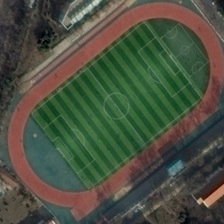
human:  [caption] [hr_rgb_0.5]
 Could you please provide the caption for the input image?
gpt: there are some houses on the side of the playground .

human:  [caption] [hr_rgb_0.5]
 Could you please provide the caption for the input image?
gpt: some trees are planted around the playground .

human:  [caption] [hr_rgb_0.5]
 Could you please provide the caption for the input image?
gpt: some trees are planted around the playground .

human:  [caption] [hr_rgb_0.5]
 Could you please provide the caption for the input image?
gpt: there are some houses on the side of the playground .

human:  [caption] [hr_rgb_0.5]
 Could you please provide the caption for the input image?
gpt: some trees are planted around the playground .